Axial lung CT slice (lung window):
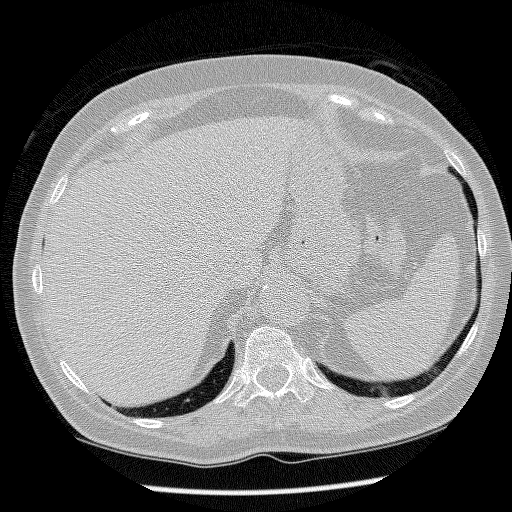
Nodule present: no